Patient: sex F, age 60
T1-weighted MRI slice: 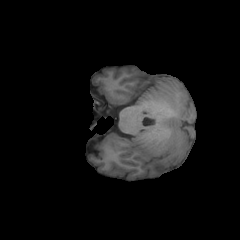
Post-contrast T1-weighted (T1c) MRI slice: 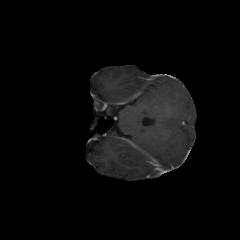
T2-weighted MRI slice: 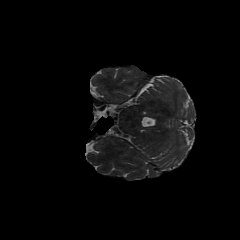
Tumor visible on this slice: no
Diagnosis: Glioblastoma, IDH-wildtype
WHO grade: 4